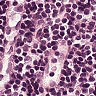
Metastatic tissue present: no